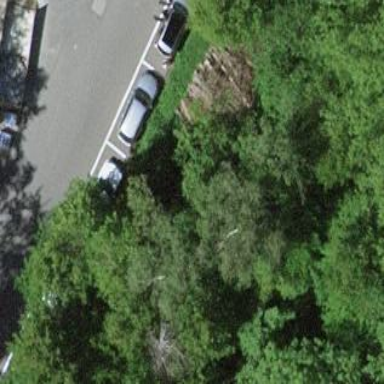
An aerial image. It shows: Street side parking area.